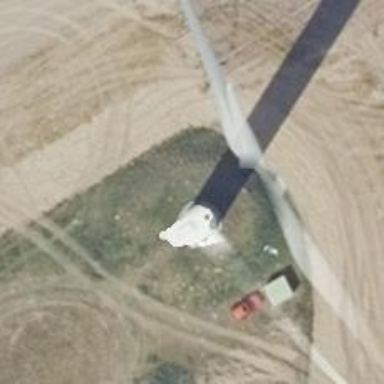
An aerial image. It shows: Wind generator powered by horizontal axis wind turbine.